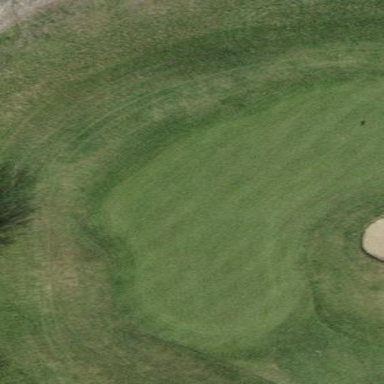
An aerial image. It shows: Picturesque green golfing area with grass land use.